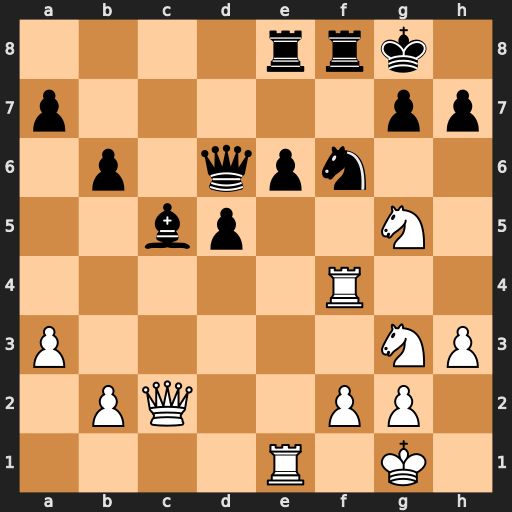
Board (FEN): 4rrk1/p5pp/1p1qpn2/2bp2N1/5R2/P5NP/1PQ2PP1/4R1K1
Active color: w
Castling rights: -
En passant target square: -
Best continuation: Rxf6 Rxf6 Qxh7+